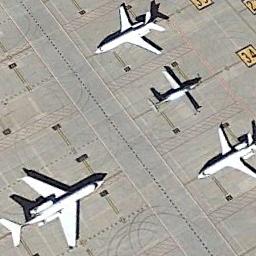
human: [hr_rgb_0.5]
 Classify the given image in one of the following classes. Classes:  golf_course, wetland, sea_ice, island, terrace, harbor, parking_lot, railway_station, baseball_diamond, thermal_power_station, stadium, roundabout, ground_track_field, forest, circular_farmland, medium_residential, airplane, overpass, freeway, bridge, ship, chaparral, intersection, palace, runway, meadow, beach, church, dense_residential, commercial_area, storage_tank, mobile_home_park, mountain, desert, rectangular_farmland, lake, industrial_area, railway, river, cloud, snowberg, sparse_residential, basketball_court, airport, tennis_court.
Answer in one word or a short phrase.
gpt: airplane